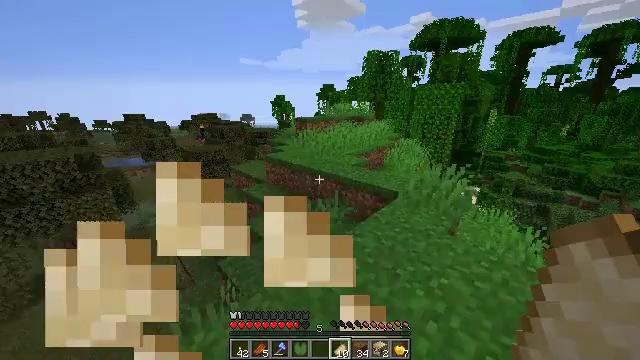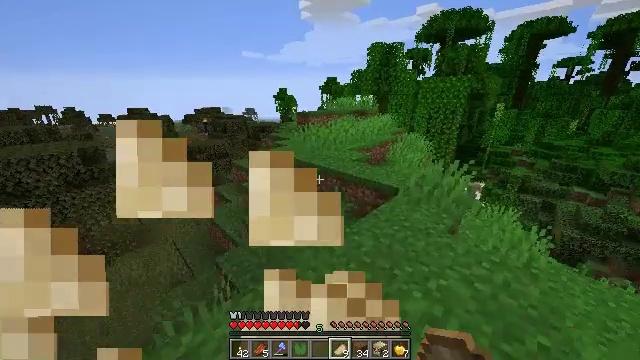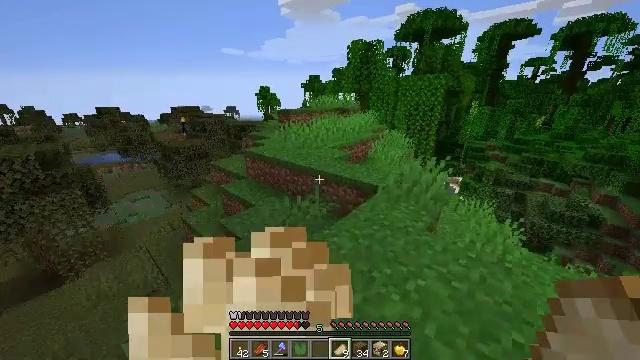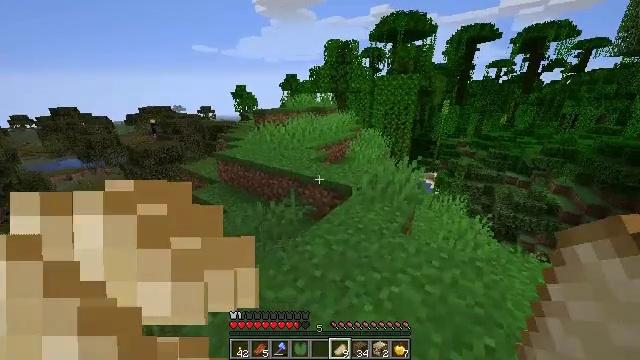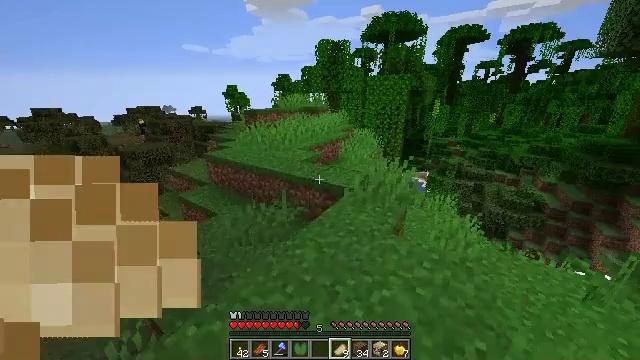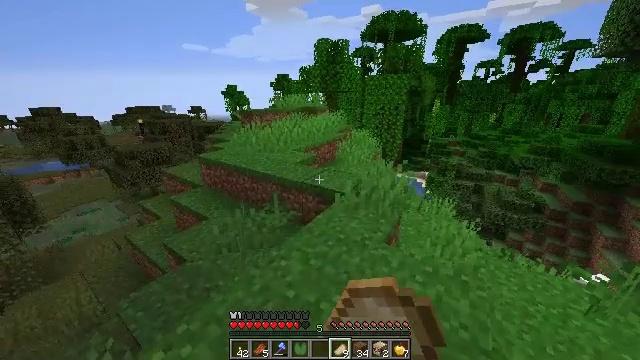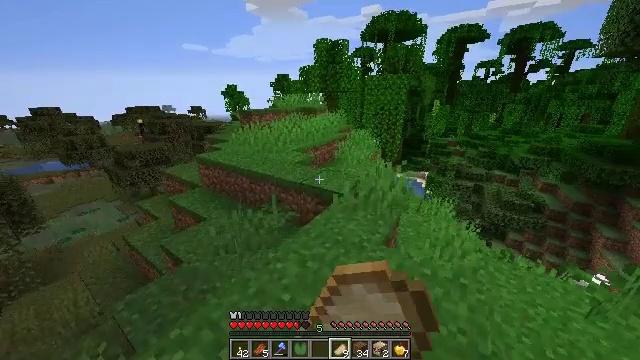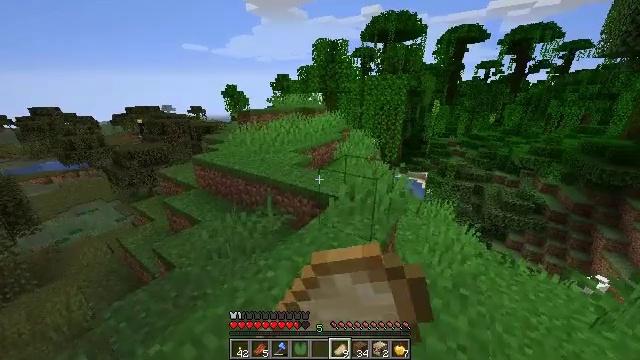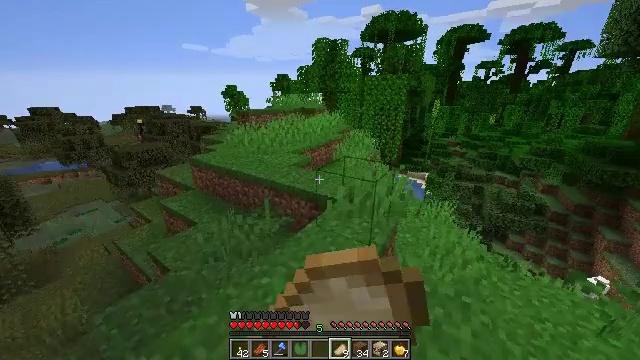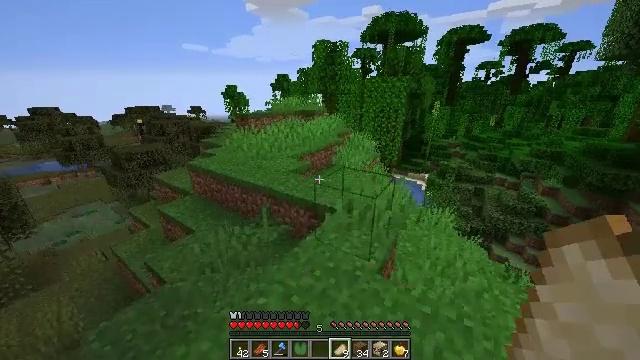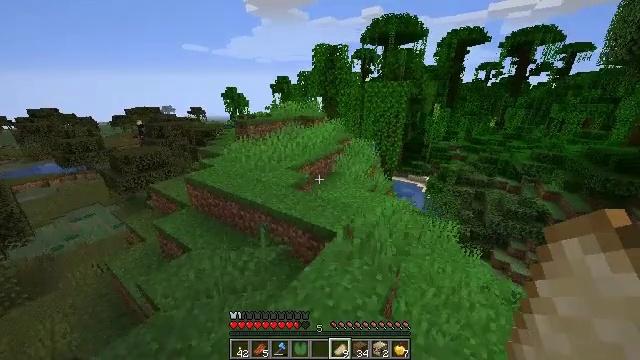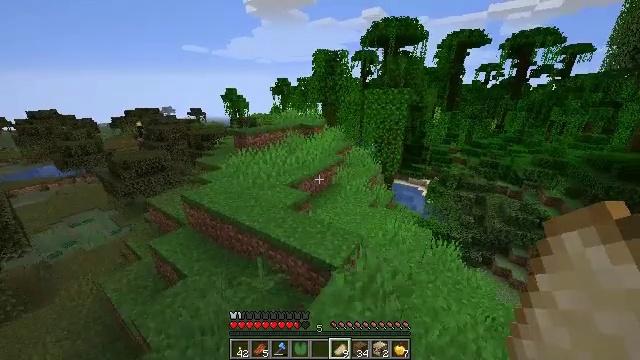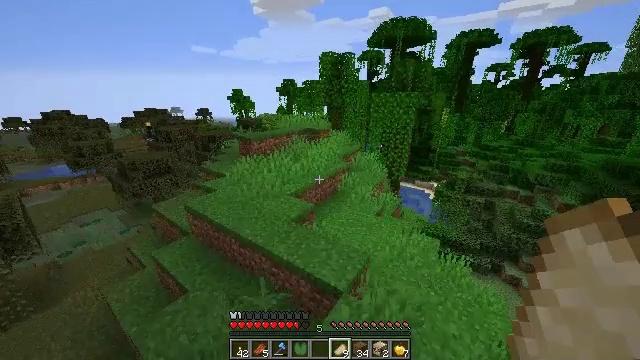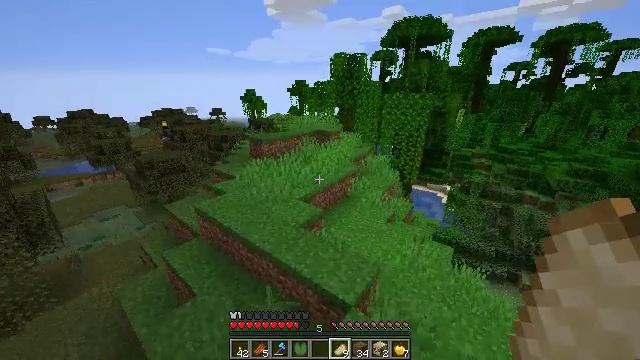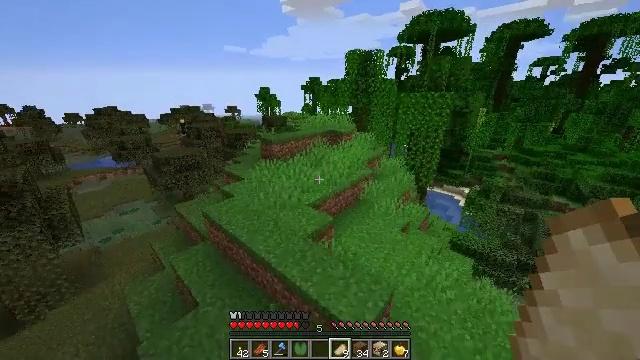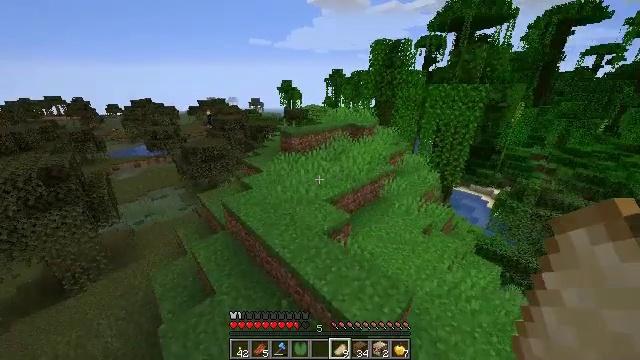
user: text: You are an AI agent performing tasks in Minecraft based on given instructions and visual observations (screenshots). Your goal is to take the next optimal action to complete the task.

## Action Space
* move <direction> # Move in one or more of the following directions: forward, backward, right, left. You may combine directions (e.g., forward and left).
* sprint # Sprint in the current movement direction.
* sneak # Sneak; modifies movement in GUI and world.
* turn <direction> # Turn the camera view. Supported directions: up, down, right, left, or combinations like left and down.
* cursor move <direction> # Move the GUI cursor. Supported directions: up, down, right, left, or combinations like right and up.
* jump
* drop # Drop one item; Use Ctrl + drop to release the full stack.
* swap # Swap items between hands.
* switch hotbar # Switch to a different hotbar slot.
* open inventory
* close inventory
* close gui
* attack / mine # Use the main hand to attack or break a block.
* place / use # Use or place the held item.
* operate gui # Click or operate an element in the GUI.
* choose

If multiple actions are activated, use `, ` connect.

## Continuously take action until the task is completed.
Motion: motion action
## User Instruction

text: Drop a cooked porkchop.
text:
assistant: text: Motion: move forward and move right, sprint, turn down, use / place
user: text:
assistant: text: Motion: move forward and move right, sprint, turn right
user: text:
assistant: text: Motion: move forward and move right, sprint, turn right
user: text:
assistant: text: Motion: move forward and move right, sprint, turn right, use / place
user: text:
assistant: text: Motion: move forward and move right, sprint, use / place
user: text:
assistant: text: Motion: move forward, sprint, use / place
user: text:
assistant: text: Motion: move forward, sprint, use / place
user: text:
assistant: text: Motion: move forward, sprint, use / place
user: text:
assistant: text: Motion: move forward, sprint, jump
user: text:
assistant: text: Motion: move forward, sprint, jump
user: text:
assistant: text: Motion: move forward, sprint, jump
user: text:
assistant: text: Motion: move forward, sprint, turn left, jump
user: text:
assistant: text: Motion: move forward, sprint, turn left, jump
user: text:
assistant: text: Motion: move forward, sprint, turn left, jump
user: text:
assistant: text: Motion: move forward, sprint, turn left and down, jump
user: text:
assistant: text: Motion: move forward, sprint, turn left and down, jump
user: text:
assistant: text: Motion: move forward, sprint, turn left and down, jump
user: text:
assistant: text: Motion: move forward, sprint, jump
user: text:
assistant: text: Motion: move forward, sprint, jump
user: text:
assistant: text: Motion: move forward, sprint, turn right, jump
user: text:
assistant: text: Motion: move forward, sprint, turn right and down, jump
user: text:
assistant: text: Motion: move forward, sprint, turn right, jump
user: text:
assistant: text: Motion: move forward, sprint, jump
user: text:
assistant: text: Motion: move forward and move left, sprint, jump
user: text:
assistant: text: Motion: move forward and move left, sprint, turn left, jump
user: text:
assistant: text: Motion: move forward and move left, sprint, turn left, jump
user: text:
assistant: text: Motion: move forward and move left, sprint, turn left, jump
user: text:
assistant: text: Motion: move forward, sprint, turn left and up, jump
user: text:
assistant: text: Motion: move forward, sprint, turn left, jump
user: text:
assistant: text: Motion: move forward, sprint, turn left, jump